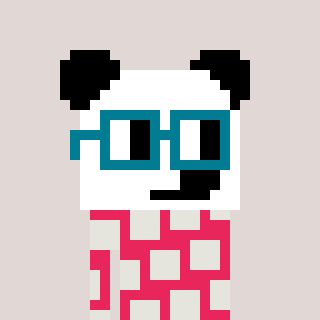
a pixel art character with square dark green glasses, a panda-shaped head and a redpinkish-colored body on a warm background